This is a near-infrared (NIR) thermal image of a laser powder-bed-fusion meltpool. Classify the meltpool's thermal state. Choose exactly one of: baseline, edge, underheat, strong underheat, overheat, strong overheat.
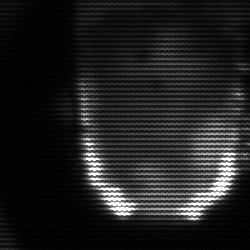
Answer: baseline